Interaction volume radius: 5 \u00c5
Interaction volume height: 45 \u00c5
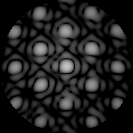
Disorder parameter: 0.06242